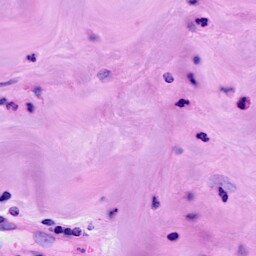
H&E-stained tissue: Breast